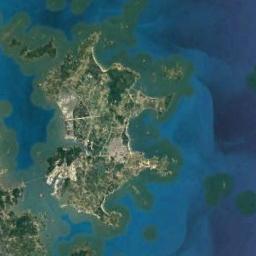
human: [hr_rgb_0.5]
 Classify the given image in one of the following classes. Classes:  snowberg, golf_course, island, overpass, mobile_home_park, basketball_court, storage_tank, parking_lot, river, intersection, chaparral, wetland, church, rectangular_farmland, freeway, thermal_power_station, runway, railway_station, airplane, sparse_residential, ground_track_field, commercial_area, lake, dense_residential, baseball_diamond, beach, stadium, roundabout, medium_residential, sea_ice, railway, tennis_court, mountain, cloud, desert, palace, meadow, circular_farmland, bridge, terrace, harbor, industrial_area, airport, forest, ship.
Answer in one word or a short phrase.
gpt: island